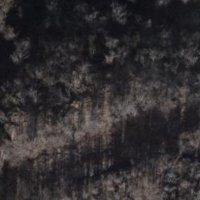
EUNIS habitat code: 44
Species observed at this site:
Actinidia chinensis